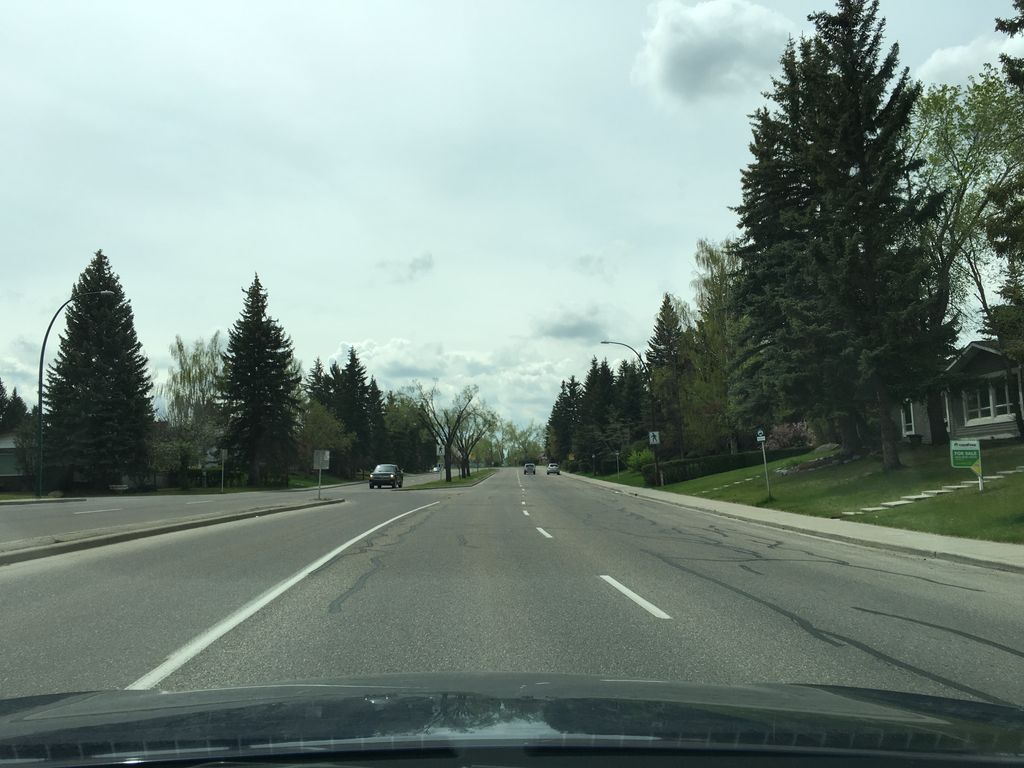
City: calgary